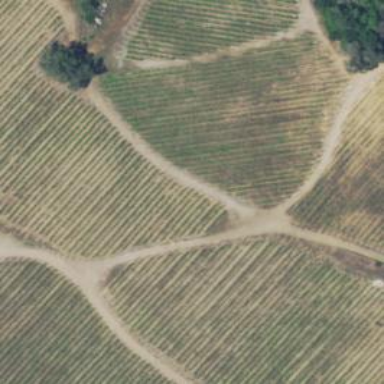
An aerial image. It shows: Vineyard with grape crops.